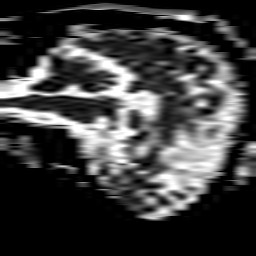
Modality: ADC
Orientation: sagittal
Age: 59
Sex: male
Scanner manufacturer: philips
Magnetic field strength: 3 T
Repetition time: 4.09 s
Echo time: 0.06069 s